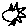
Label: sun